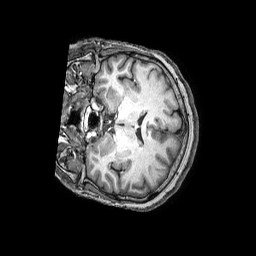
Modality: T1w
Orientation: coronal
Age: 55
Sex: female
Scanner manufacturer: philips
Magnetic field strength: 3 T
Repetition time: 0.007126 s
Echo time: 0.003269 s